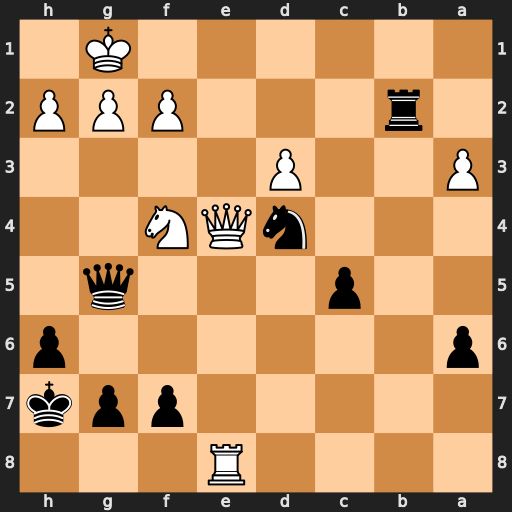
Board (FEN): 4R3/5ppk/p6p/2p3q1/3nQN2/P2P4/1r3PPP/6K1
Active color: b
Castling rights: -
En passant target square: -
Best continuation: f5 Rh8+ Kxh8 Qa8+ Kh7